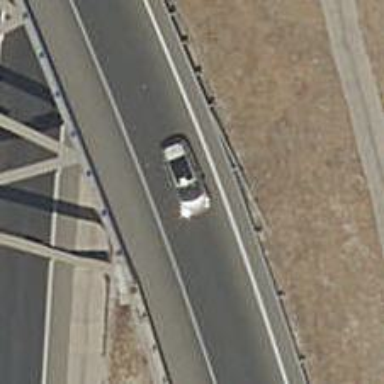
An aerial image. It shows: Motorway link bridge.